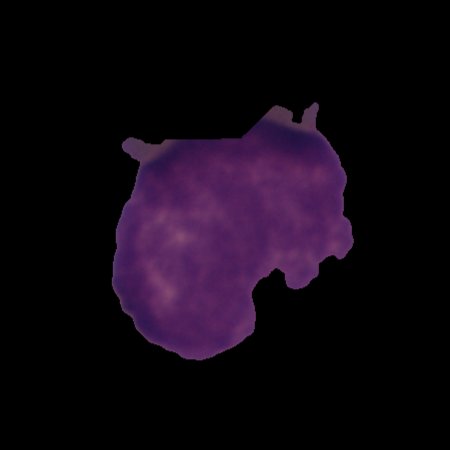
Label: cancer